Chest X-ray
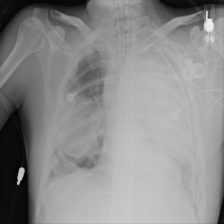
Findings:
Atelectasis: negative
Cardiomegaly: negative
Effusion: negative
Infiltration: negative
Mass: negative
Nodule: negative
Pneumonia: negative
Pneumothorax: negative
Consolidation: negative
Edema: negative
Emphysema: negative
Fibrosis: negative
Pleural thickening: negative
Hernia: negative